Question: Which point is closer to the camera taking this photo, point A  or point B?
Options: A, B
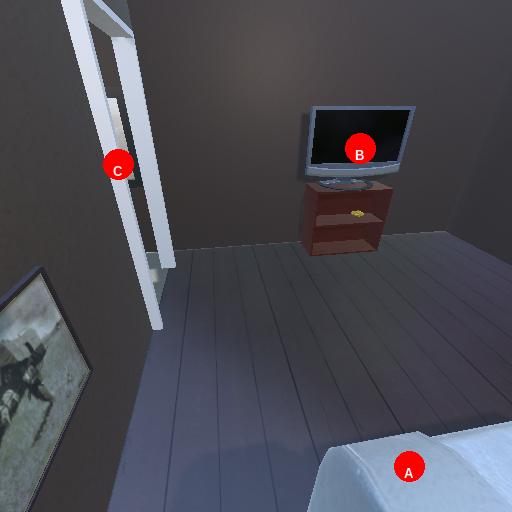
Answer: A